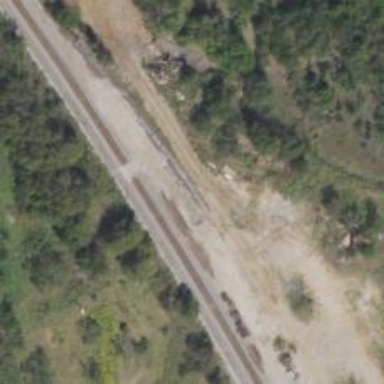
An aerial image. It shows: Old disused railway spur line.